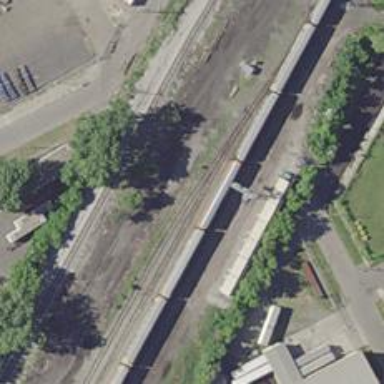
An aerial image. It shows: Railway siding with rails.